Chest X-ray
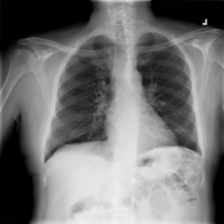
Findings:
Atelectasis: positive
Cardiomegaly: negative
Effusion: negative
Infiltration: negative
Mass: negative
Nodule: negative
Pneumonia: negative
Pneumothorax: negative
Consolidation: negative
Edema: negative
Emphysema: negative
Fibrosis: negative
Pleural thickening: negative
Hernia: negative